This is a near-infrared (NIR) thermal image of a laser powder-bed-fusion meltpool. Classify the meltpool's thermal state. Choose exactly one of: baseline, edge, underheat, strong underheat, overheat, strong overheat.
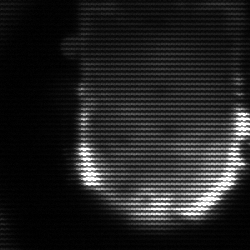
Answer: baseline